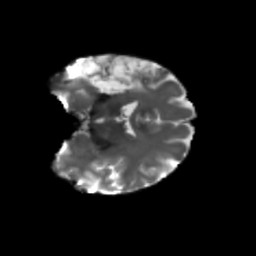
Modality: T2w
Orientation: coronal
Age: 36
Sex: female
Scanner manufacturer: siemens
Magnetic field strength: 3 T
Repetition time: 5.25 s
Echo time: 0.08 s